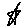
Label: star